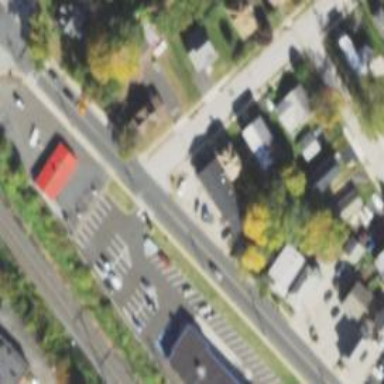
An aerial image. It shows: Unmarked road crossing.